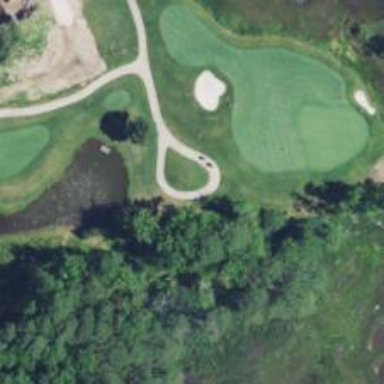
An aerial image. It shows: Path for both road and golf.